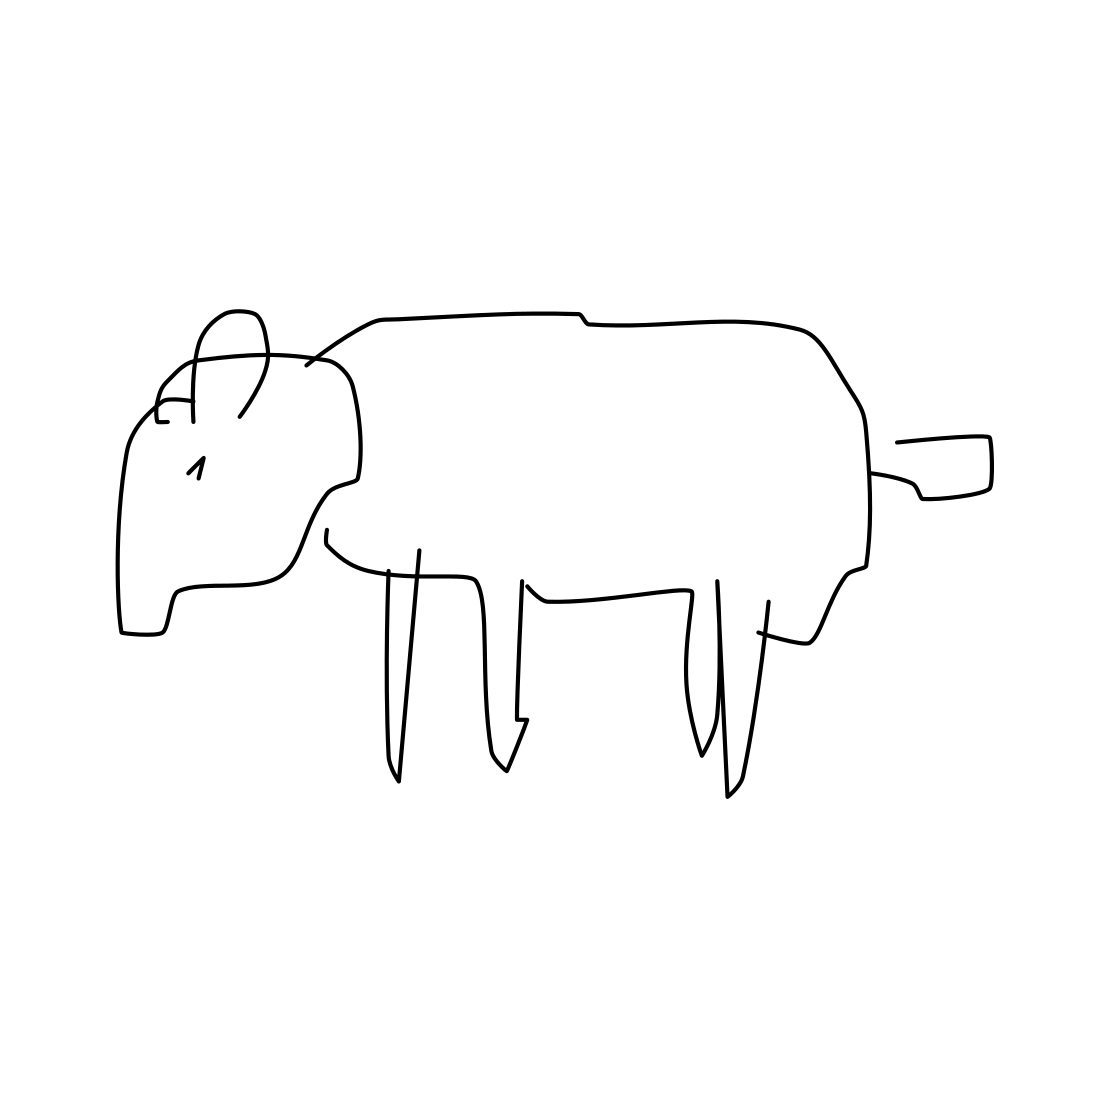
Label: pig